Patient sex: F
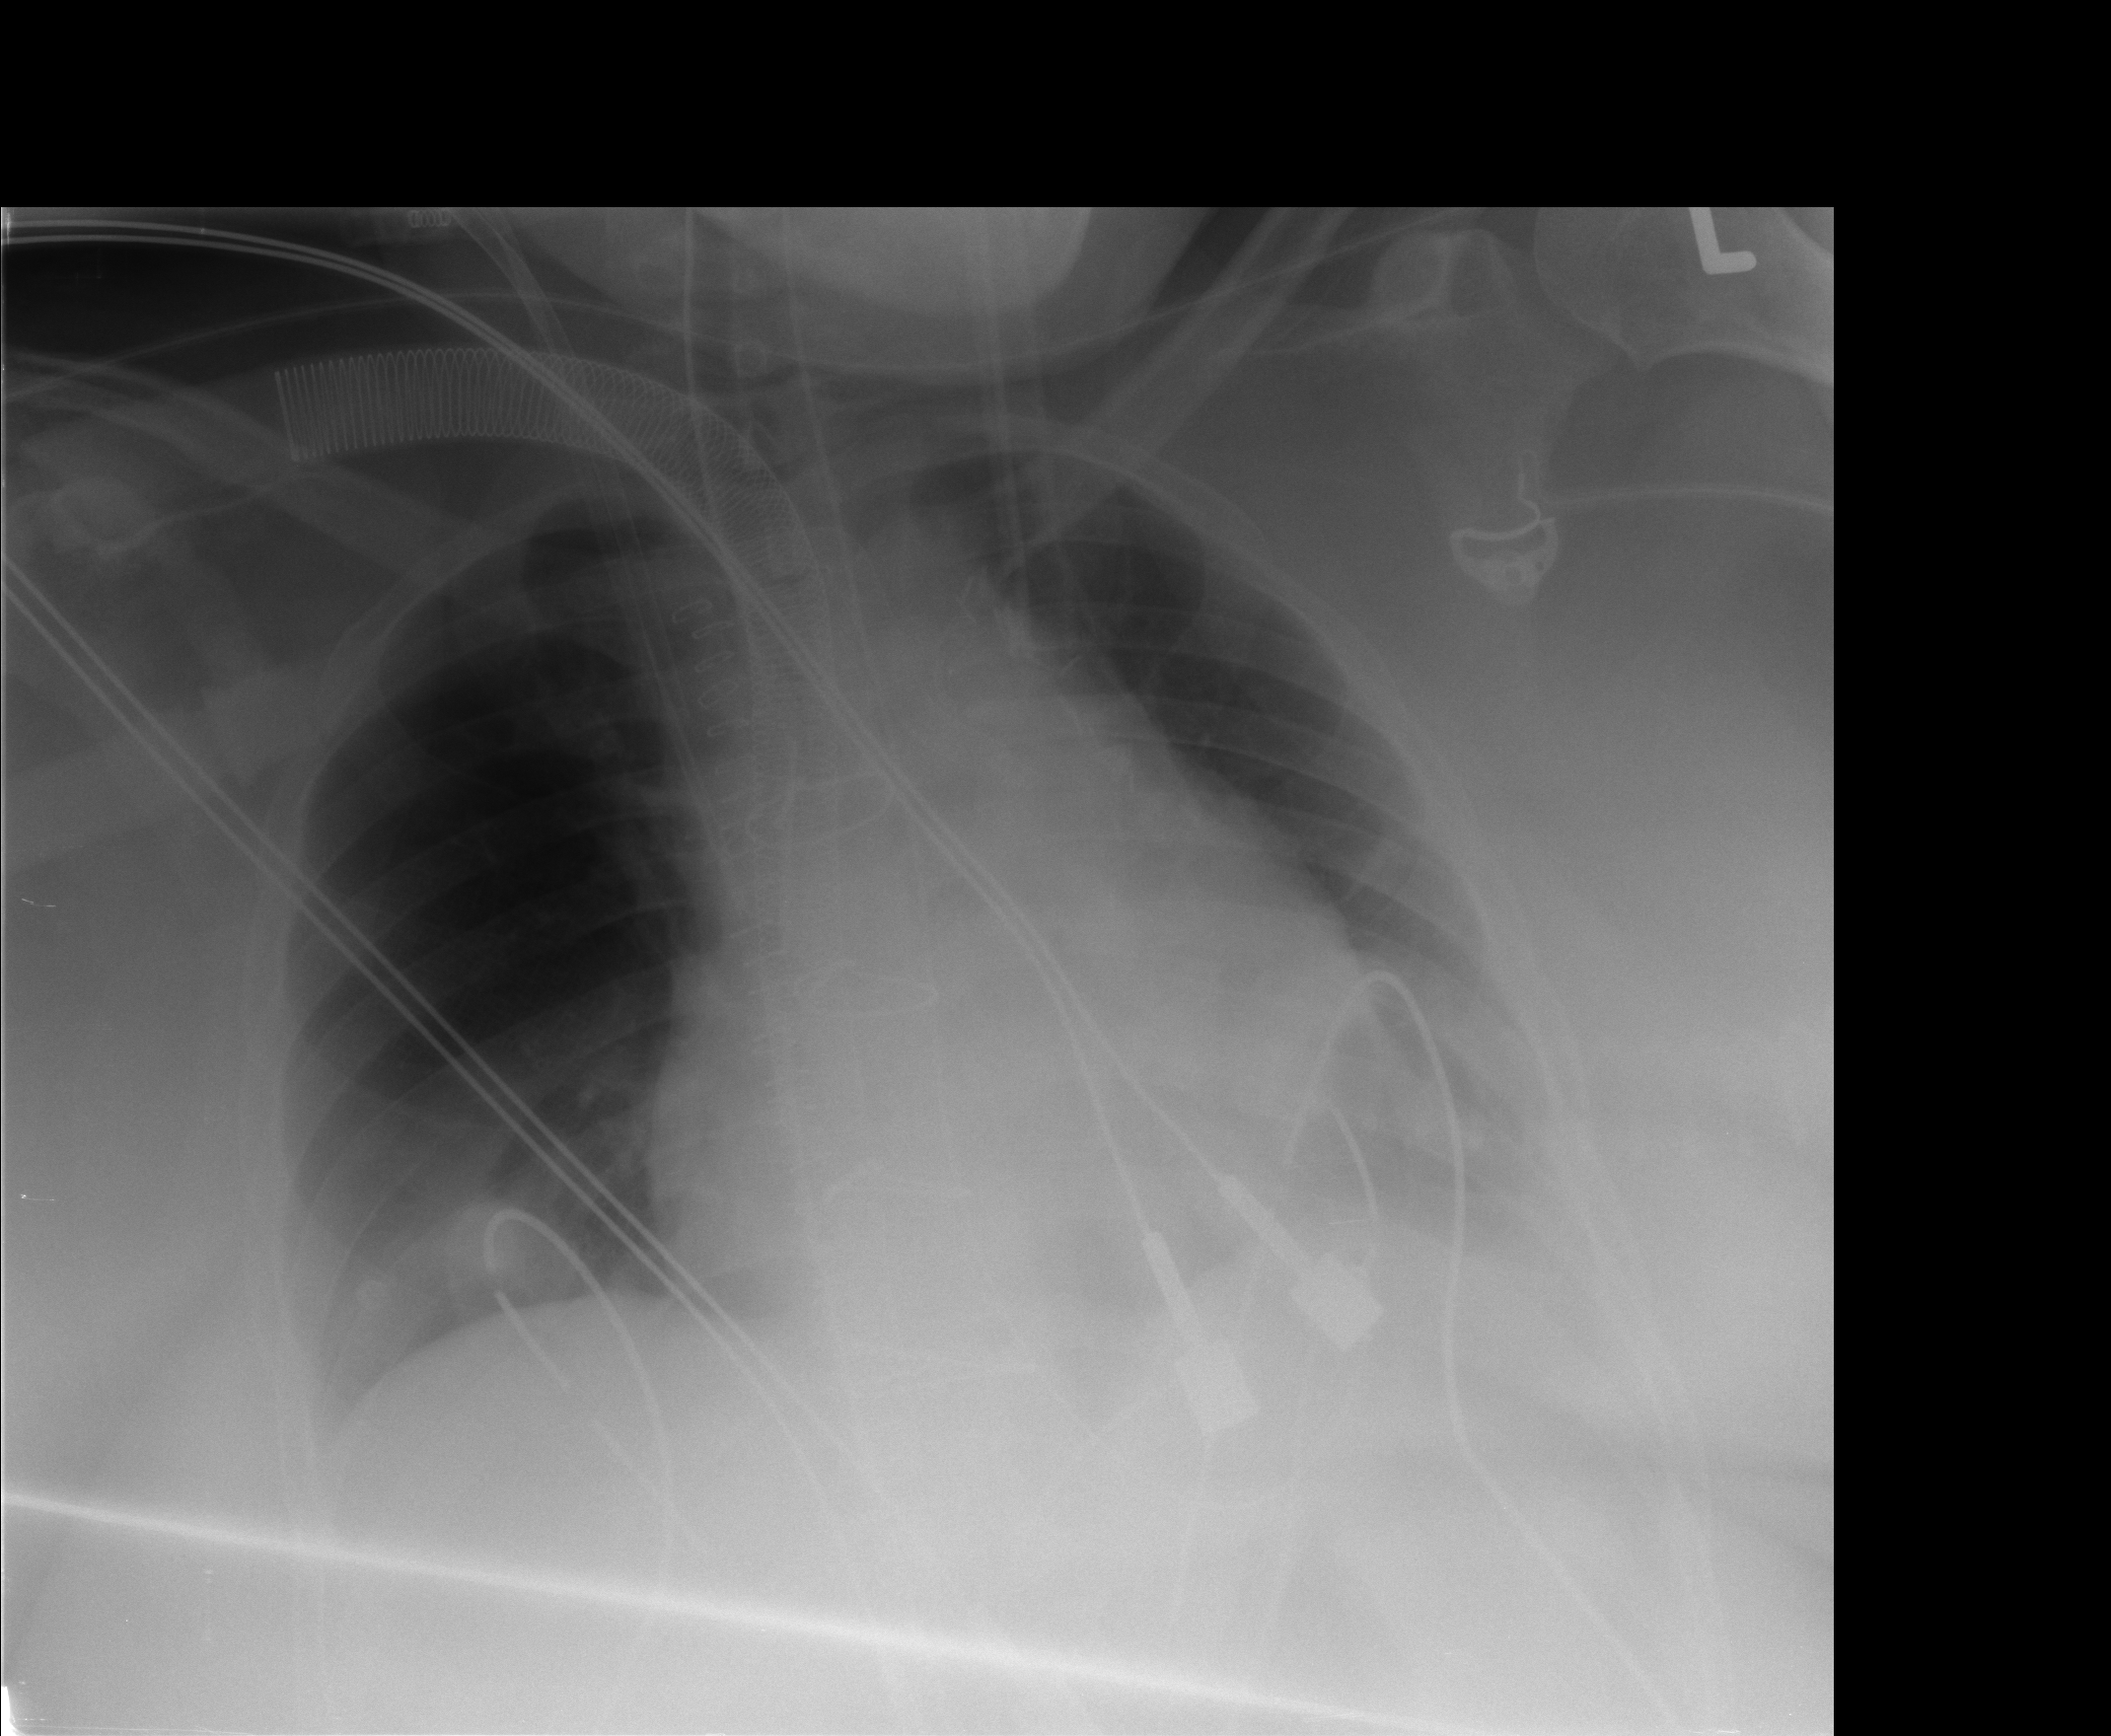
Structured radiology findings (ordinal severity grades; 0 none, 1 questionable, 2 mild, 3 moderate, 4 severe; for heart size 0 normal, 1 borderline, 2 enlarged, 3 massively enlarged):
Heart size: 2
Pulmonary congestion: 1
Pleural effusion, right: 0
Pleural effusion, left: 1
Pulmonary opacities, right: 0
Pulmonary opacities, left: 0
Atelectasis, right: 1
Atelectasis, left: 1